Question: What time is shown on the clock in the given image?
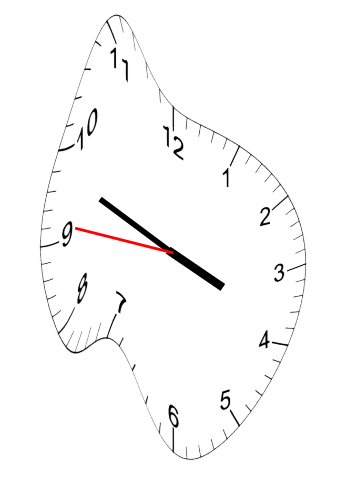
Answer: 03:48:46